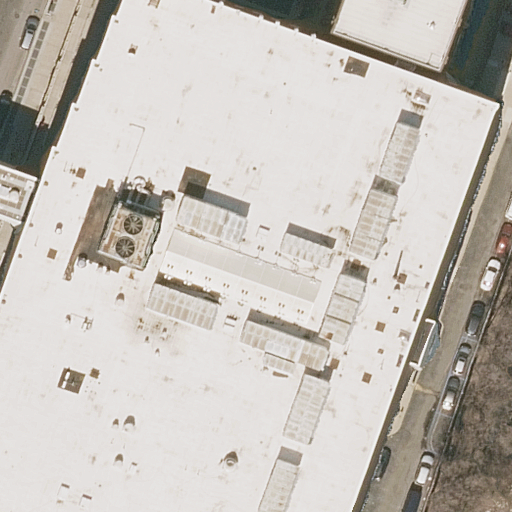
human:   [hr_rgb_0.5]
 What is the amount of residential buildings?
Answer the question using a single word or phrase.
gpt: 2

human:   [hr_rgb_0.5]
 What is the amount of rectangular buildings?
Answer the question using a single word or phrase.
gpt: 3

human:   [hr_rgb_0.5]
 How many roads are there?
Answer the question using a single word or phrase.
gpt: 2

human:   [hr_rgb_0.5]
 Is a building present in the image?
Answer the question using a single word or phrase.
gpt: yes

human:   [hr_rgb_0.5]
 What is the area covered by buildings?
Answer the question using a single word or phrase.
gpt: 1723m2

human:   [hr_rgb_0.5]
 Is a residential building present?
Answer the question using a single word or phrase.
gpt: yes

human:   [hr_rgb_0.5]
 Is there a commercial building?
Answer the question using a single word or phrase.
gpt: no

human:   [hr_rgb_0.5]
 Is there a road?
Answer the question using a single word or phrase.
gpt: yes

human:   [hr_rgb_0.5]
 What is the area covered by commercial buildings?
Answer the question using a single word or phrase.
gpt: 0m2

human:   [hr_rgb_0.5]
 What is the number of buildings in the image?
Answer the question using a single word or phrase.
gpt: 3

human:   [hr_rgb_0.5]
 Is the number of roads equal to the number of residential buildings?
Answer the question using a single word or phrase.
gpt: yes

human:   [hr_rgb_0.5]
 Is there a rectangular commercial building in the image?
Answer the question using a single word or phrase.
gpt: no

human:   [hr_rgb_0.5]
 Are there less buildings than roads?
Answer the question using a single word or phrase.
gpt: no

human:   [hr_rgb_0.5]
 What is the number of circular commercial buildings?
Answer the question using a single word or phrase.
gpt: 0

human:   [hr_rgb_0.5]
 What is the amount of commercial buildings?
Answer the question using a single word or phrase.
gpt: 0

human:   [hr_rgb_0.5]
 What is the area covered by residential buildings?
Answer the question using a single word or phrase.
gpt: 1408m2

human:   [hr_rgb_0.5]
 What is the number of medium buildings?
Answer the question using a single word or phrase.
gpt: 1

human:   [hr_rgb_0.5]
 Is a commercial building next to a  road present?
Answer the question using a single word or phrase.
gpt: no

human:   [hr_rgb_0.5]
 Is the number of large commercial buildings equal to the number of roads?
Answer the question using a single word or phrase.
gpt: no

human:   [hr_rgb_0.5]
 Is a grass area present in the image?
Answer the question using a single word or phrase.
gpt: no

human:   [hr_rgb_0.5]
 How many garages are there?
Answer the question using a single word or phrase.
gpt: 0

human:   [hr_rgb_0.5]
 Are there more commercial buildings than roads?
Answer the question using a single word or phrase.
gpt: no

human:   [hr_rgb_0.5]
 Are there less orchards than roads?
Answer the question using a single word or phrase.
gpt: yes

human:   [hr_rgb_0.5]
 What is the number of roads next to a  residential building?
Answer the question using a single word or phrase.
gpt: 2

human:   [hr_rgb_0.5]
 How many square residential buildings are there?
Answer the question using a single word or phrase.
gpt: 0

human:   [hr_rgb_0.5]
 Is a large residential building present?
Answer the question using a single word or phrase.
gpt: yes

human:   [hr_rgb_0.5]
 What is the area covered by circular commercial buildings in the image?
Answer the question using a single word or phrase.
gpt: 0m2

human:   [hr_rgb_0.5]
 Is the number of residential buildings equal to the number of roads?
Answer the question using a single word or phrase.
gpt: yes

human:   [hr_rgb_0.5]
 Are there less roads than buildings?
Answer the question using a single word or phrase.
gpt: yes

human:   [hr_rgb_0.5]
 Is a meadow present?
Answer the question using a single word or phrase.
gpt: no

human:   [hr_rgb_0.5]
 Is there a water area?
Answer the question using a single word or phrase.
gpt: no

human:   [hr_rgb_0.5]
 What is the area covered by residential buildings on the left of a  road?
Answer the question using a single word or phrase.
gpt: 1408m2

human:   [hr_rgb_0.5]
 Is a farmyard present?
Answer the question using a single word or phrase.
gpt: no

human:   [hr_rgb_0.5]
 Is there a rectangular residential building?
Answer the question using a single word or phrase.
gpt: yes

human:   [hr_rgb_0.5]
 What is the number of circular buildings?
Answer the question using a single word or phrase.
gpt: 0

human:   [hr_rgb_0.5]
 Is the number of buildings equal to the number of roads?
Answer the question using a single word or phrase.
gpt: no

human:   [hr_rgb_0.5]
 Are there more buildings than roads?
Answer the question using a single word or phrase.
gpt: yes

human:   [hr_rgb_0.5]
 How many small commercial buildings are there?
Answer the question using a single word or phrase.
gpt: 0

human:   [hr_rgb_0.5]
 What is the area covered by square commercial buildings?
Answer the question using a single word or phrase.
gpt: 0m2

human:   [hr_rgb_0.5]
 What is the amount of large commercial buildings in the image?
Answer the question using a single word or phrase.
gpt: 0

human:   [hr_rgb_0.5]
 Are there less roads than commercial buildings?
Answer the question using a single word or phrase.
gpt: no

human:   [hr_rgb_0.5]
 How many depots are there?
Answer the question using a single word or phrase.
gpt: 0

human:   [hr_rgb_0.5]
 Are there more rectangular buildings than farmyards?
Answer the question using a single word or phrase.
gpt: yes

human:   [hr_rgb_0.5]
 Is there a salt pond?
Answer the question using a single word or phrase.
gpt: no

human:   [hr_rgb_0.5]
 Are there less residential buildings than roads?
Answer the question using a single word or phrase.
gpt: no

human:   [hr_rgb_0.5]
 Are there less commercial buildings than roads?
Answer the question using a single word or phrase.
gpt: yes

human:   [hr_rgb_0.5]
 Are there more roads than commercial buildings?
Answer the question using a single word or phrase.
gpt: yes

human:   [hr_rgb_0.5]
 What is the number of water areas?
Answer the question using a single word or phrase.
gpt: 0

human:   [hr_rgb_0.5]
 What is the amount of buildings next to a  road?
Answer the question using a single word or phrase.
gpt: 3

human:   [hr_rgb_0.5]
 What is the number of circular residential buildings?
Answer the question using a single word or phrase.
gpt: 0

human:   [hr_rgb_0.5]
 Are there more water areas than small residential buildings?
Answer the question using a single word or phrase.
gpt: no

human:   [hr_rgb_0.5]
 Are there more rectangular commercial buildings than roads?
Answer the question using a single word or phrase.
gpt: no

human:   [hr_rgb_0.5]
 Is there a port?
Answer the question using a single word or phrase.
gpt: no

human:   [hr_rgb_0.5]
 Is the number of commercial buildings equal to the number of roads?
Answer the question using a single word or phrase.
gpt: no

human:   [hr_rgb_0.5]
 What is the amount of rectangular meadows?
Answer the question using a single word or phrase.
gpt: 0

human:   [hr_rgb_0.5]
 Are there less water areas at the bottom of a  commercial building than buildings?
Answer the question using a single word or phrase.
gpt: yes

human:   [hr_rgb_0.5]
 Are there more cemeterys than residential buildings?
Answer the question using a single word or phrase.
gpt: no

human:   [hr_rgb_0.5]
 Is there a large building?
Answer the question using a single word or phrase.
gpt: yes

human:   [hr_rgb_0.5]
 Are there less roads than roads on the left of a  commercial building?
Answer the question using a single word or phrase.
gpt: no

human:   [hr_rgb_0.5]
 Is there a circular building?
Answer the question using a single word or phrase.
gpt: no

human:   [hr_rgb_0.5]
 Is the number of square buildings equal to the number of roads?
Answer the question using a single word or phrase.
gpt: no

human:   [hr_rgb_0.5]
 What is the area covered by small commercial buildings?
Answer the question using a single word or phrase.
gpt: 0m2

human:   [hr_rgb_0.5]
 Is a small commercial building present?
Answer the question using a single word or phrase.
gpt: no

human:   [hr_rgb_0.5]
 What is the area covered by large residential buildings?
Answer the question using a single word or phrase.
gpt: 1333m2